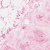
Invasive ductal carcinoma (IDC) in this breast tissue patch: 0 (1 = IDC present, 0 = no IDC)